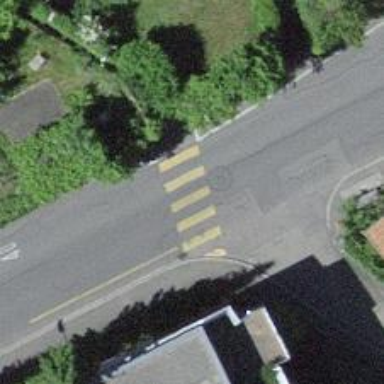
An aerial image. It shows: Uncontrolled zebra crossing on the road.